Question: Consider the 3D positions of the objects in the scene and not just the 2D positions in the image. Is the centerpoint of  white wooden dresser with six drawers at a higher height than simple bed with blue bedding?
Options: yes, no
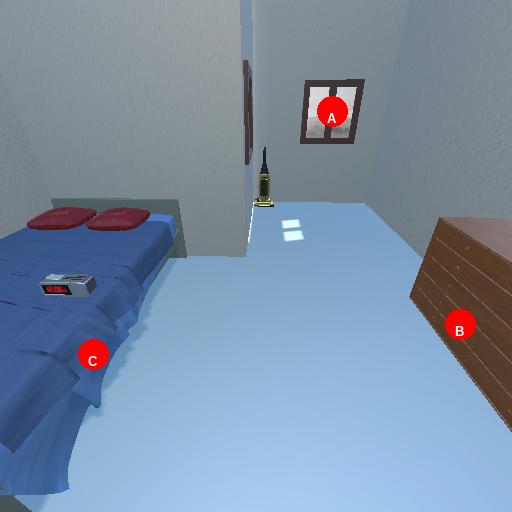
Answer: yes